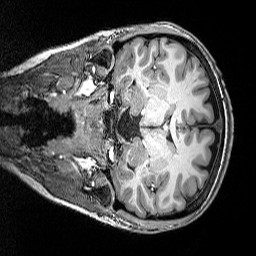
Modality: T1w
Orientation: coronal
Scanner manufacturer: siemens
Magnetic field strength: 3 T
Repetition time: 2.5 s
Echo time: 0.00343 s